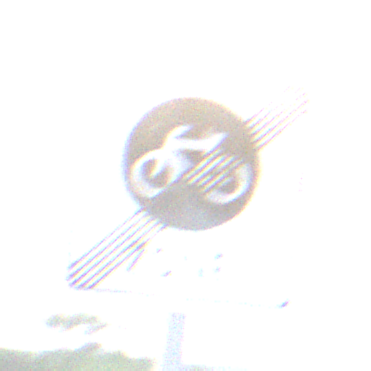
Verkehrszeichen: EndeFahrradzone
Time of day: SunriseSunset
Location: Outdoor (Nature)
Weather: PartlyCloudy
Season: NotSpecified
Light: Natural